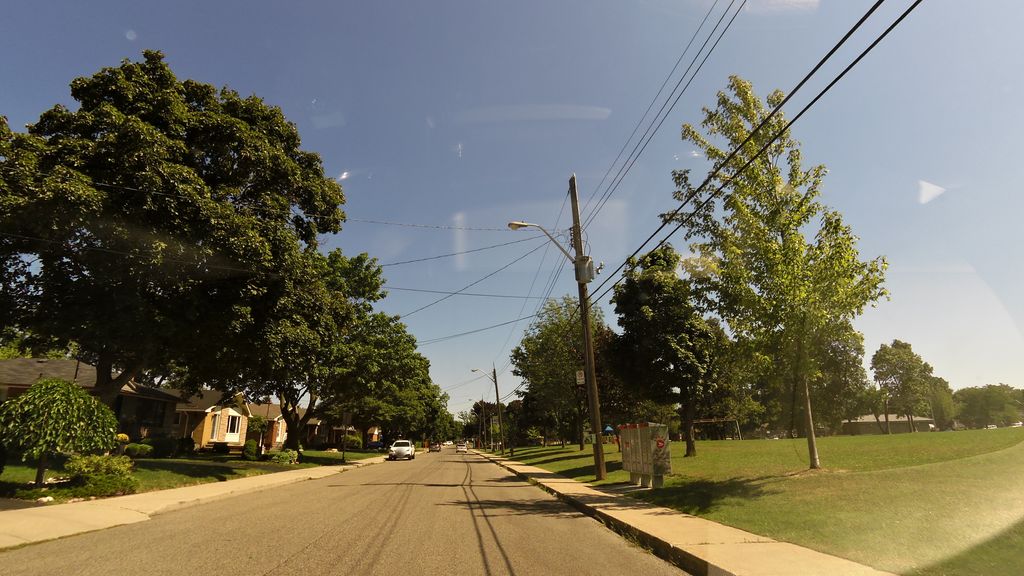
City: hamilton